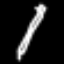
Label: pencil